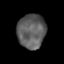
Tissue: skin
Cell type: Epithelial cells
Senescence score: 0.2663
Nuclear area (px): 946
Mean DAPI intensity: 93.368